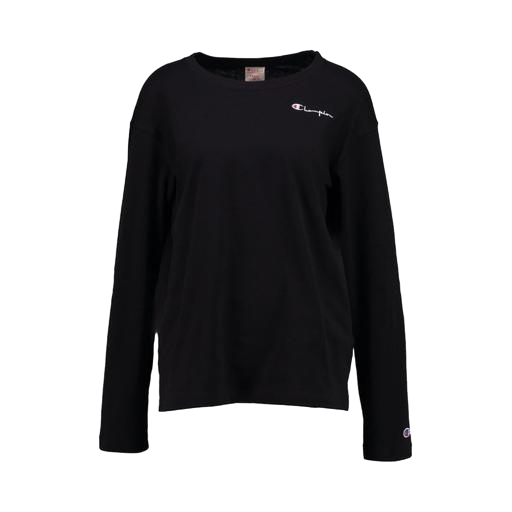
long sleeve tee, black crewneck long sleeve jersey tee, long-sleeve tee, white background